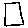
Label: square